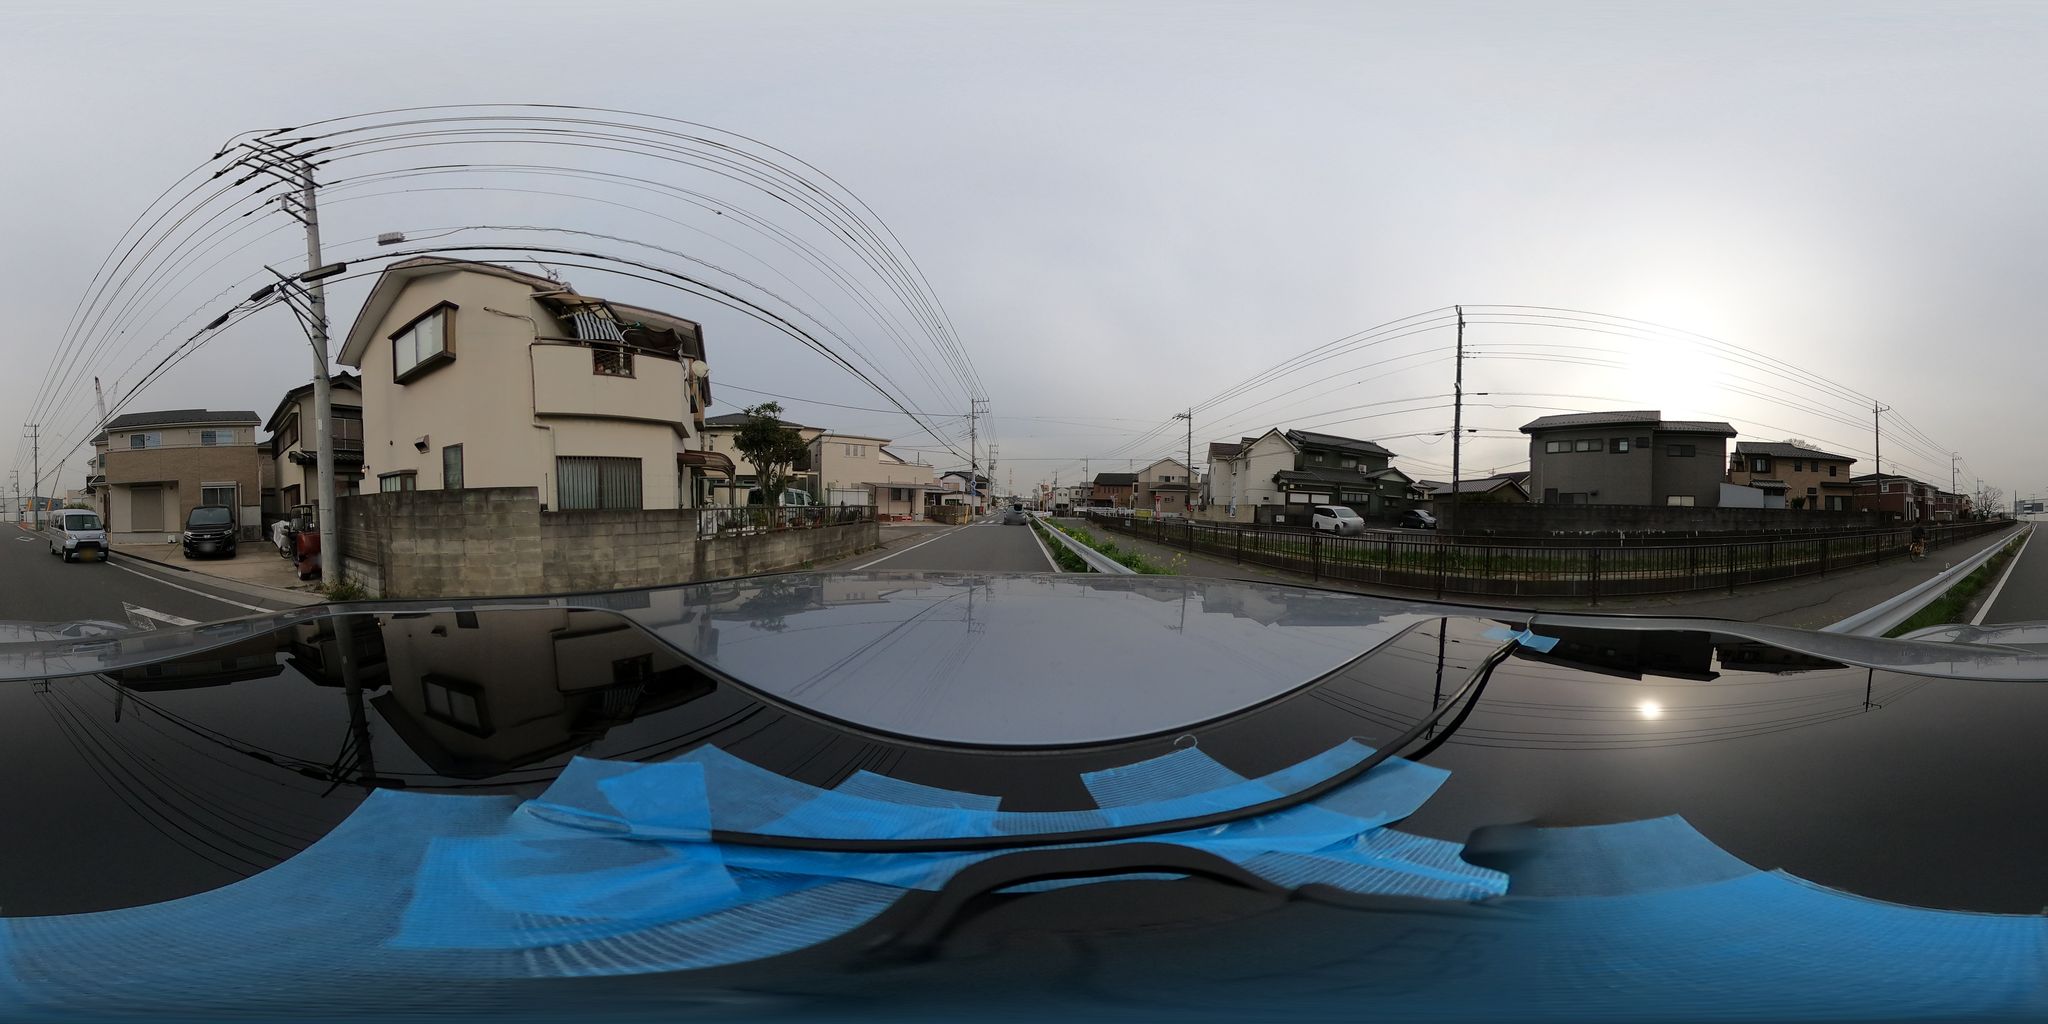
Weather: snowy
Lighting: day
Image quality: slightly poor
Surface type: driving surface
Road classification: unclassified, tertiary
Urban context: urban centre
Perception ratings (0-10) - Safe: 1.74, Lively: 5.61, Beautiful: 1.53, Boring: 2.12, Depressing: 4.78, Wealthy: 0.8